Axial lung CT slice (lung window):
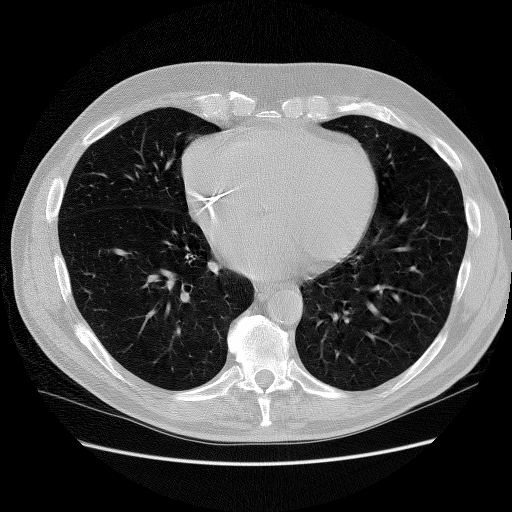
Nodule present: no